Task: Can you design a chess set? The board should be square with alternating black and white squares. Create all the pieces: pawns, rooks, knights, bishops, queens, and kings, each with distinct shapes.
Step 498:
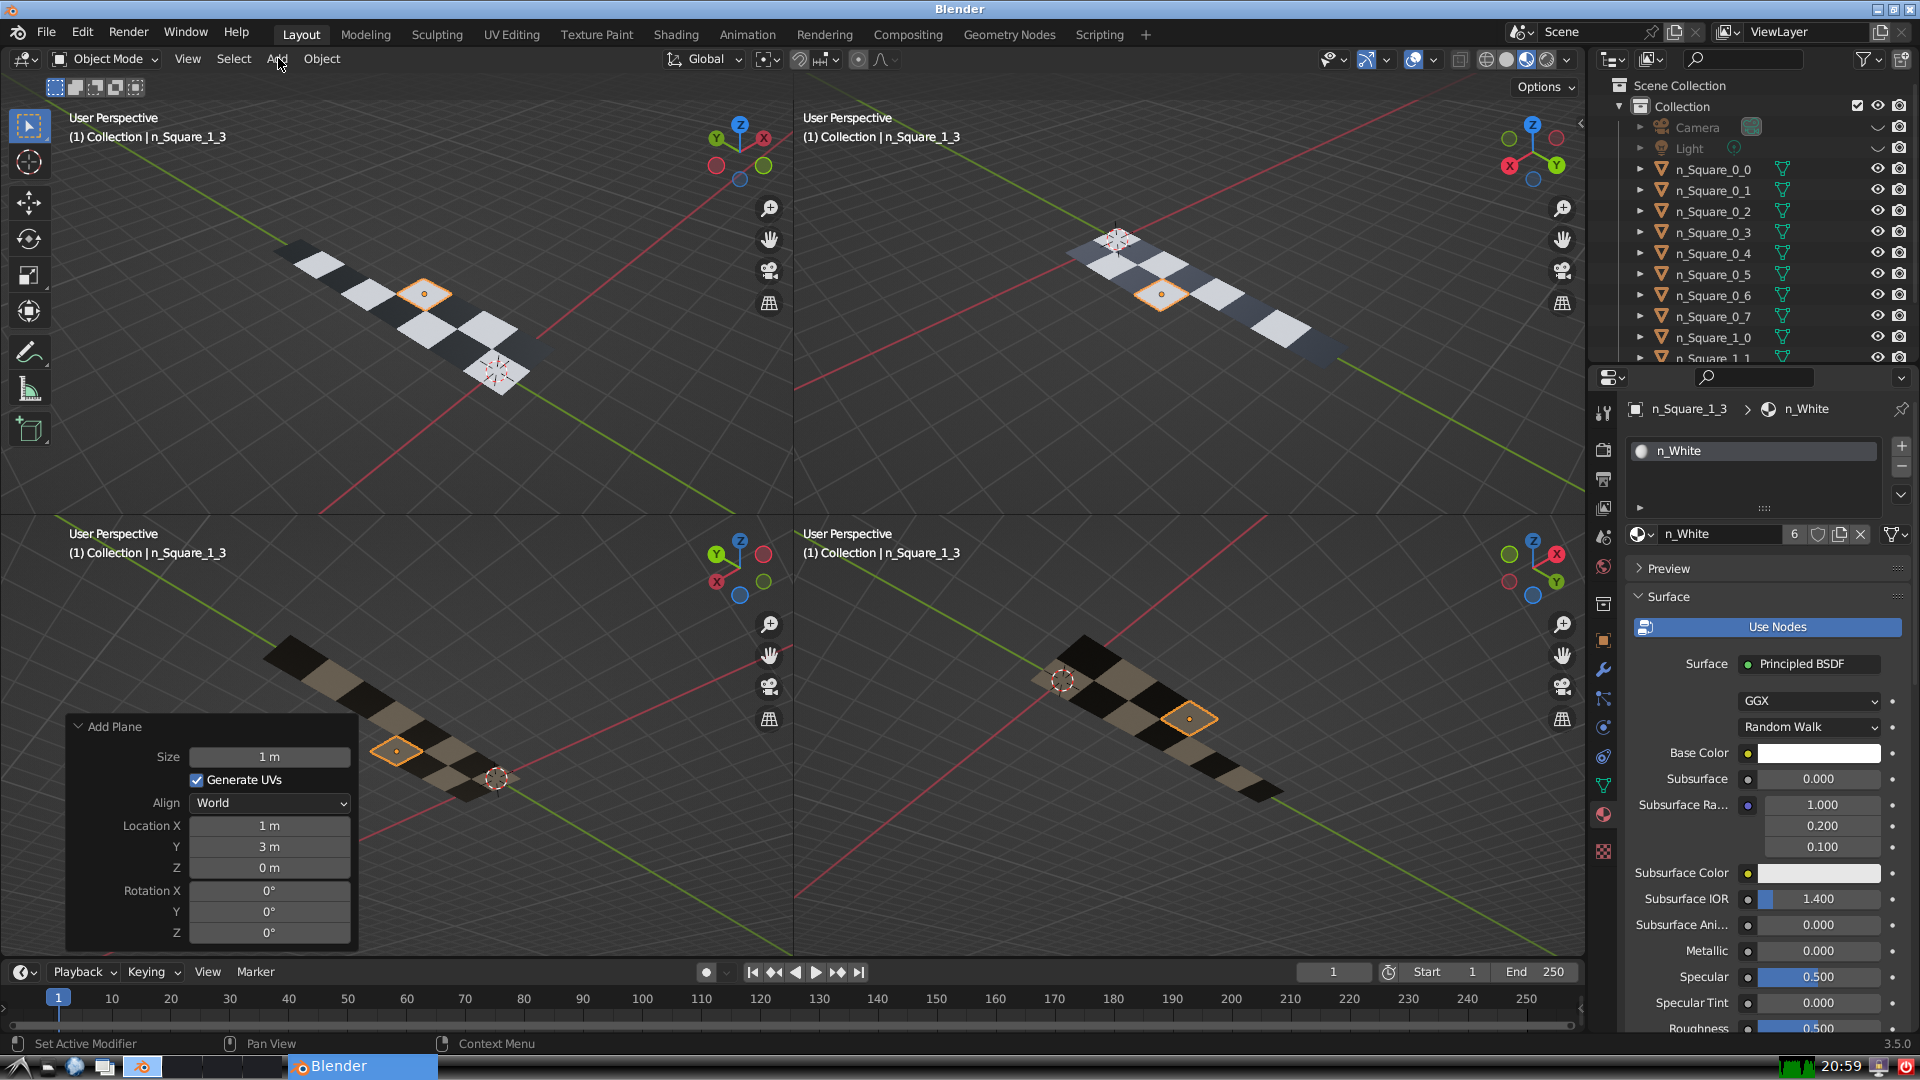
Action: click: no